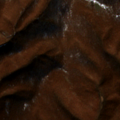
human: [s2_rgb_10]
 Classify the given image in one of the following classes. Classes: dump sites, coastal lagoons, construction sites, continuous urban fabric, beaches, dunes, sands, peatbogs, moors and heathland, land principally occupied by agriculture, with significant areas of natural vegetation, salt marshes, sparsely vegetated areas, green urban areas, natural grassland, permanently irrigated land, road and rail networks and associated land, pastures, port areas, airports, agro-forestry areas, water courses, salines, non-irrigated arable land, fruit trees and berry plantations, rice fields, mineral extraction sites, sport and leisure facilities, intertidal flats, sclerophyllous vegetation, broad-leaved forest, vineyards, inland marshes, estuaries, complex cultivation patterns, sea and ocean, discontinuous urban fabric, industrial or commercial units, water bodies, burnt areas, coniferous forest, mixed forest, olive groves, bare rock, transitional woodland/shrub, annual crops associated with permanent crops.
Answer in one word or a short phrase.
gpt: land principally occupied by agriculture, with significant areas of natural vegetation, broad-leaved forest